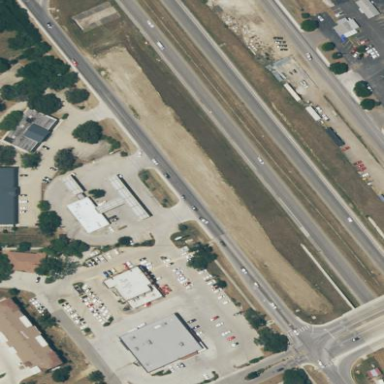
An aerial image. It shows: Retail establishment providing fuel services.